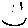
Label: smiley face